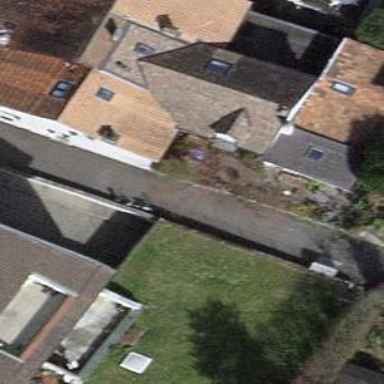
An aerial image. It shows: Garden surrounded by fence.